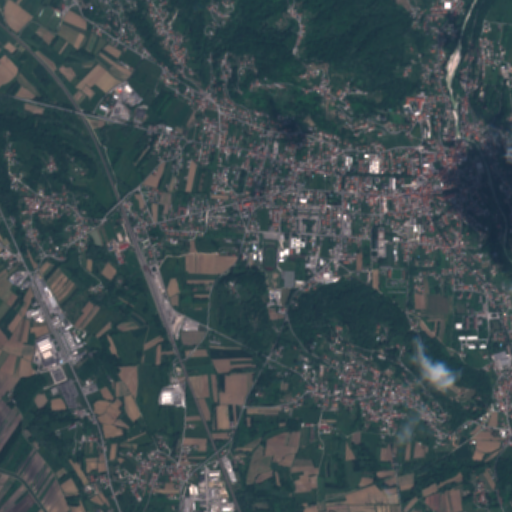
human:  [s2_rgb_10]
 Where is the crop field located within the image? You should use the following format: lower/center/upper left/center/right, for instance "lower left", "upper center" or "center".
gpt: The crop field is located in the lower center of the image.
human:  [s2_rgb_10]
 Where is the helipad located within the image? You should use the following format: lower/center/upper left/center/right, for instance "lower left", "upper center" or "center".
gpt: The helipad is located in the lower center of the image.
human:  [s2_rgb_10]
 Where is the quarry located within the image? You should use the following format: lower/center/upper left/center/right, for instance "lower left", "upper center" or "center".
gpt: The quarry is located in the center of the image.
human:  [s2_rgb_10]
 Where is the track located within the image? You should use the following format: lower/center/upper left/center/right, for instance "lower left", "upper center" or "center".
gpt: The track is located in the center of the image.
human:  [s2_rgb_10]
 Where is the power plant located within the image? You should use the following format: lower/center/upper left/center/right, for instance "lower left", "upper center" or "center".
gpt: There is no power plant in the image.